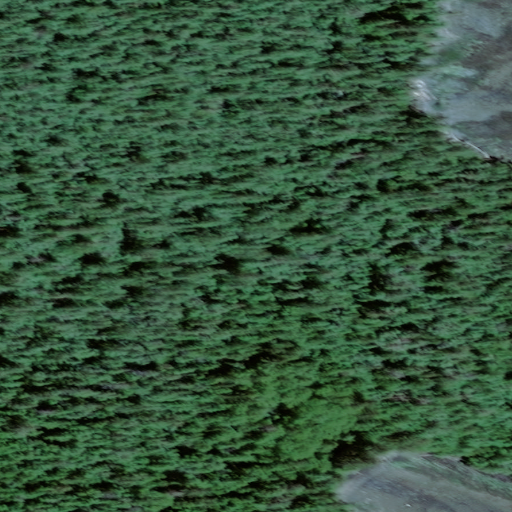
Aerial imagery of cape in Alaska named Point Francis containing only unknown